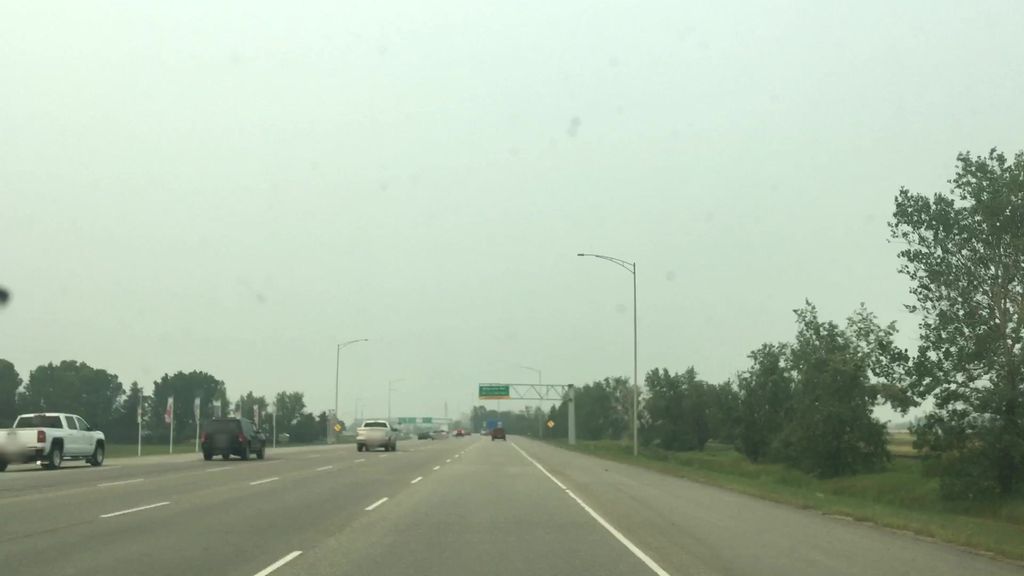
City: edmonton